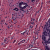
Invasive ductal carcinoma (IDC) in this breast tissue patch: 0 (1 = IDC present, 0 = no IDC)